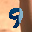
Label: 9